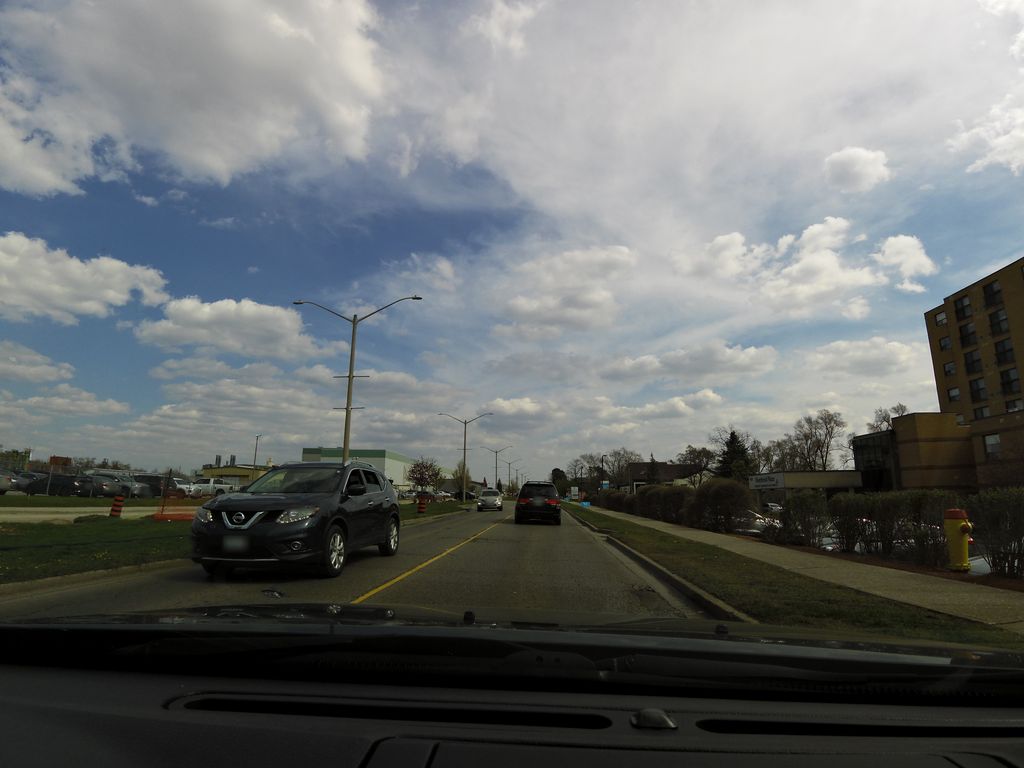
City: kitchener-waterloo